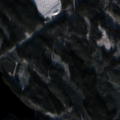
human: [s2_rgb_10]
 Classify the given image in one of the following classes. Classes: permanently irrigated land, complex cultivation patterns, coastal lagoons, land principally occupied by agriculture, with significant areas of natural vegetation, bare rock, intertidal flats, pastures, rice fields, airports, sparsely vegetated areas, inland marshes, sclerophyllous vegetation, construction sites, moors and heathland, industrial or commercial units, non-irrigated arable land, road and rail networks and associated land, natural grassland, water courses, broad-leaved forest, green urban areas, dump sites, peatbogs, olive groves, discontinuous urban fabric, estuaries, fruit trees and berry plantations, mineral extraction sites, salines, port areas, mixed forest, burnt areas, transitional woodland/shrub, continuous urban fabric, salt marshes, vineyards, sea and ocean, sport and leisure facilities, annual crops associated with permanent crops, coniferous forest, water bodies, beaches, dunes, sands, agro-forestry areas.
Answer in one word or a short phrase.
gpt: coniferous forest, mixed forest, transitional woodland/shrub, peatbogs, water bodies